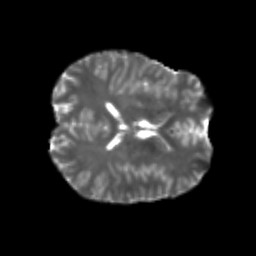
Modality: T2w
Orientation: axial
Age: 22
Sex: male
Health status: healthy
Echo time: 0.074 s